Interaction volume radius: 10 \u00c5
Interaction volume height: 35 \u00c5
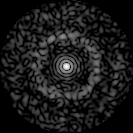
Disorder parameter: 0.8312